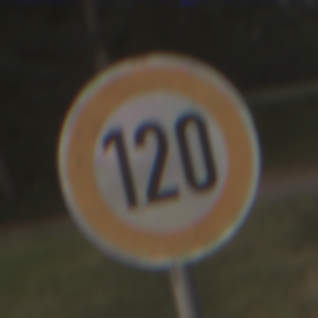
Verkehrszeichen: Geschwindigkeit120
Umgebung: Outdoor, Nature
Tageszeit: SunriseSunset
Wetter: Clear
Licht: Natural
Jahreszeit: NotSpecified
Kontrast: LowContrast